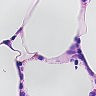
Metastatic tissue present: no